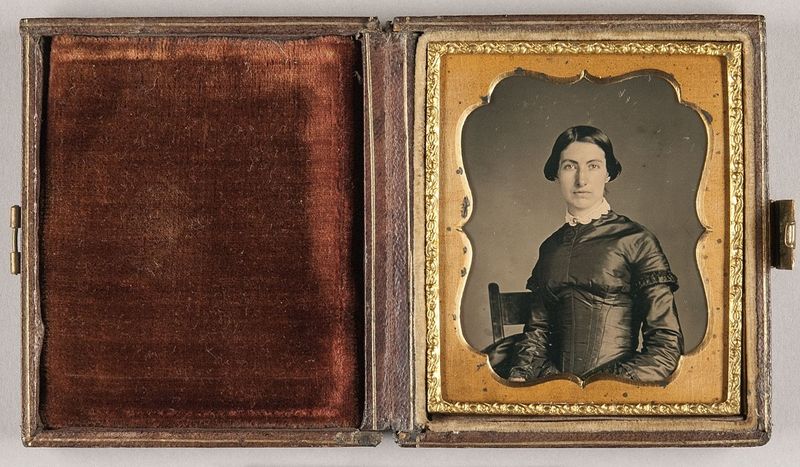
Titel: Porträt einer jungen Frau
Standort: Hamburg
Institution: Museum für Kunst und Gewerbe Hamburg
Schlagwörter: frau, portrait, figur, foto, fotografie, photographie, photo, etui, lichtbild, daguerreotypie, bildwerke, angewandte und bildende kunst, hessische systematik, porträt, porträtfotografie, porträtphotographie, hüftbild